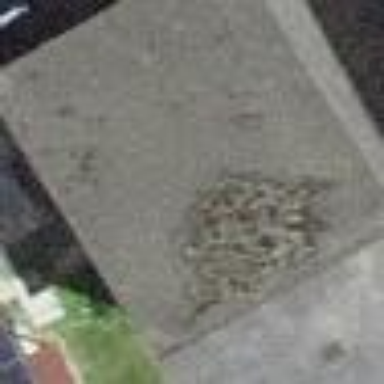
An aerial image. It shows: Garage.